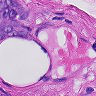
Metastatic tissue present: yes